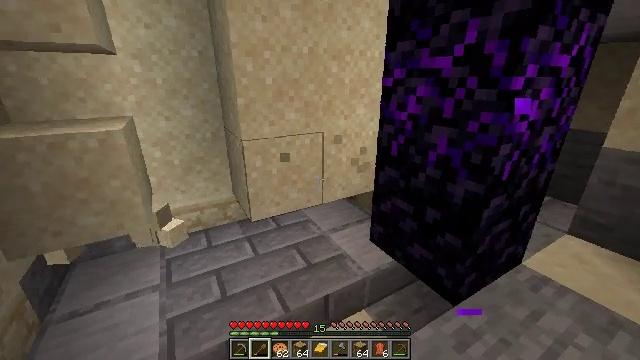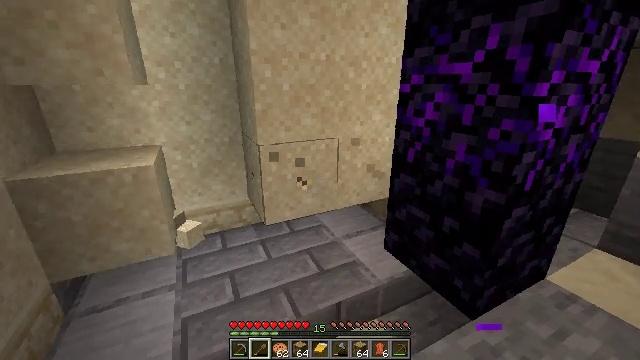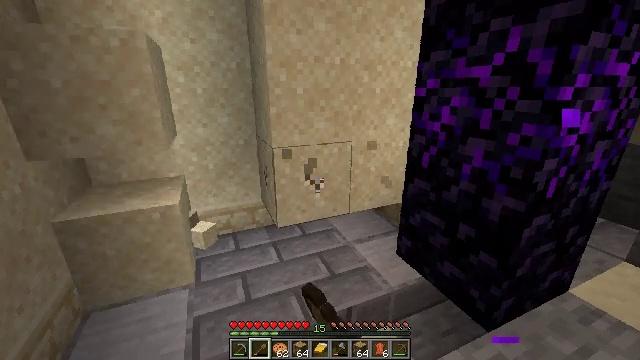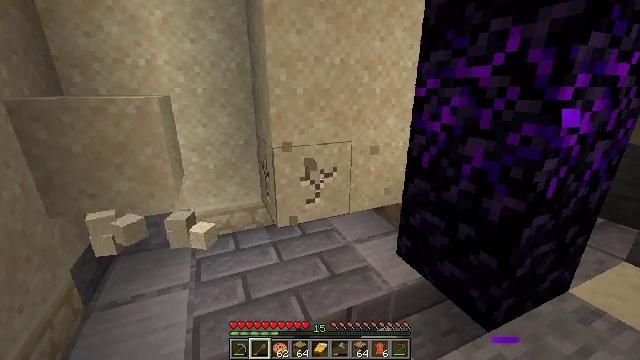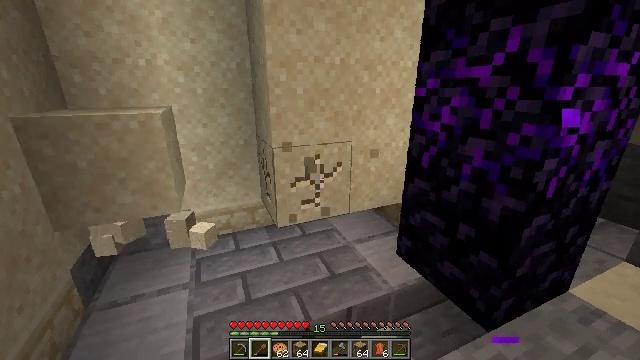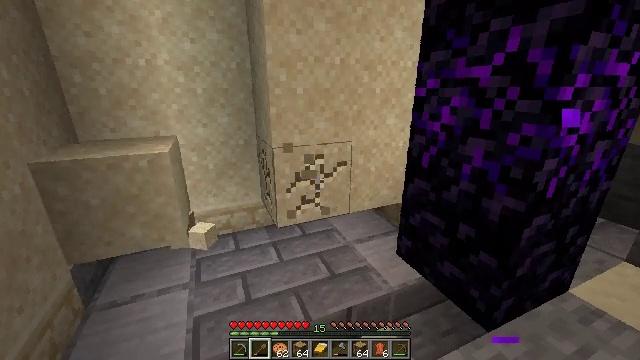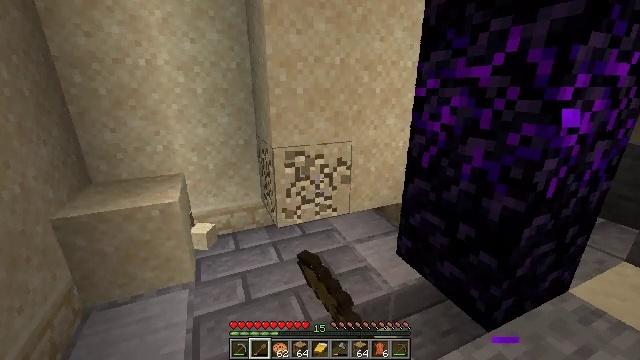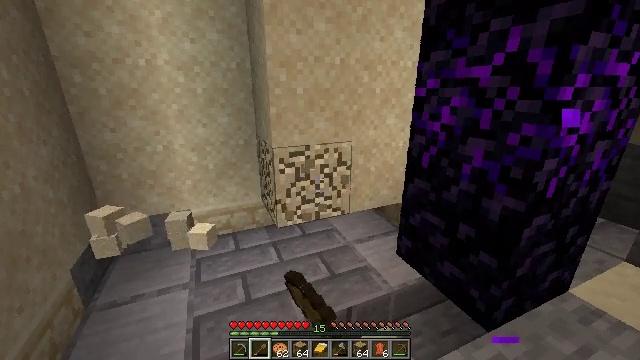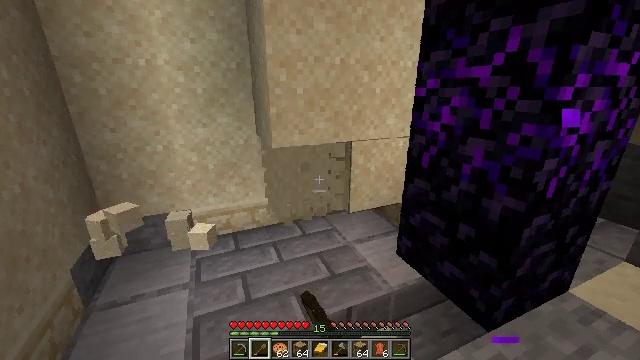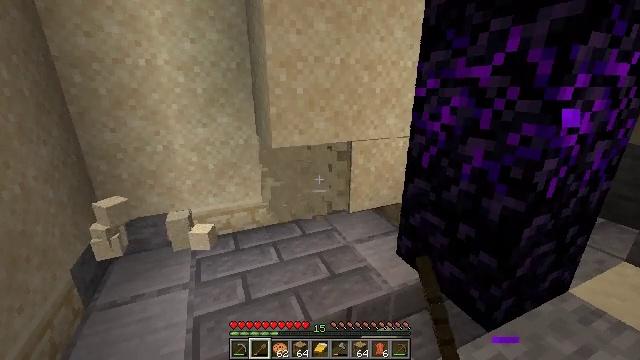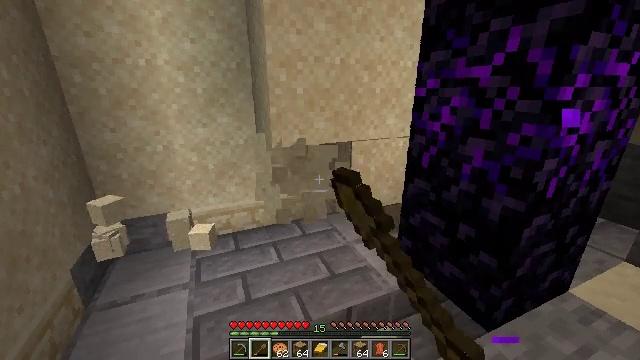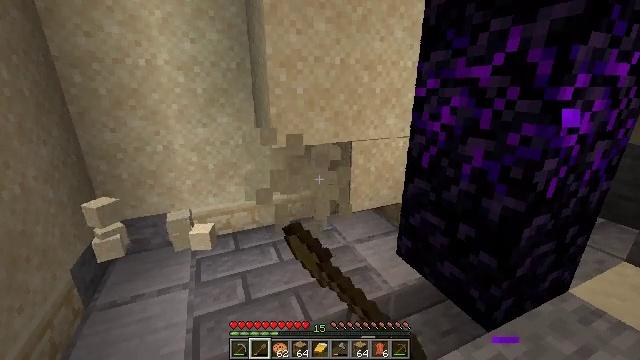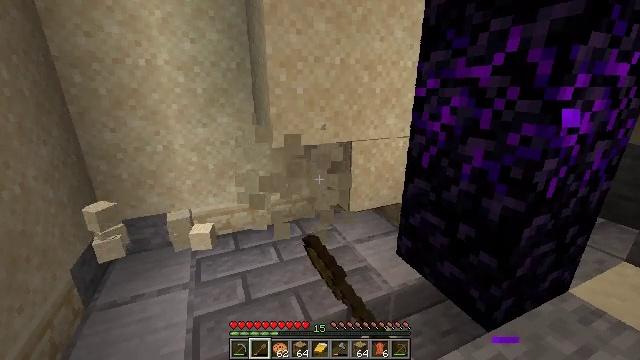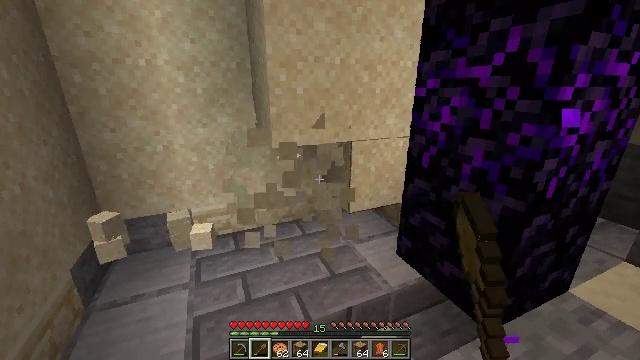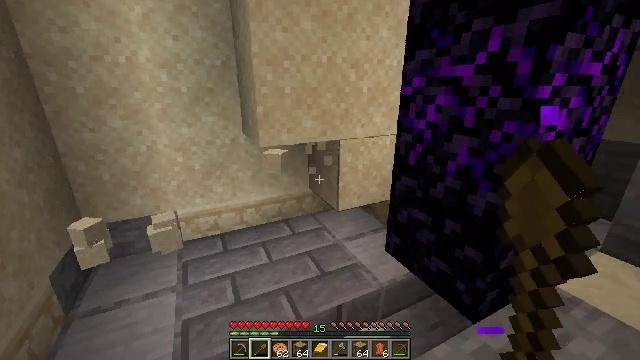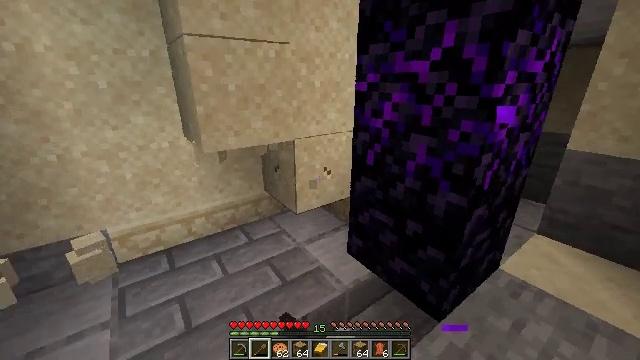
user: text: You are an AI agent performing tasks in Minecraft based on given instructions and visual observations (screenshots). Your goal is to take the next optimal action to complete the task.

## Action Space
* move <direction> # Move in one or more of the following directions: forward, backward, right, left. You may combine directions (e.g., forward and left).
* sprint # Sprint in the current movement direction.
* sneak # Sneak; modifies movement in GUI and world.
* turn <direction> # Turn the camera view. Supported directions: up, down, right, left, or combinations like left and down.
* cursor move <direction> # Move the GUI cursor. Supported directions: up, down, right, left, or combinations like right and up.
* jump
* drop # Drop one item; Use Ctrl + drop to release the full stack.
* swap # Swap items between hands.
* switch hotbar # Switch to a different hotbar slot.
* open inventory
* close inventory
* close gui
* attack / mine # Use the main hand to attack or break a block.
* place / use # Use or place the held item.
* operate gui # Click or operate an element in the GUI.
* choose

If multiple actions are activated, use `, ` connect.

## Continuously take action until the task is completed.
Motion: motion action
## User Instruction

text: Mine sand by the water.
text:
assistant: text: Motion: turn left and up, attack / mine
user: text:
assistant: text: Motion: turn left, attack / mine
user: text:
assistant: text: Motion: attack / mine
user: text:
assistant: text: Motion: attack / mine
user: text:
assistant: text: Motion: attack / mine
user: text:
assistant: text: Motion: attack / mine
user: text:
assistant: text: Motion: attack / mine
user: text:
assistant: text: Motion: attack / mine
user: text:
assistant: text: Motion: attack / mine
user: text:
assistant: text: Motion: attack / mine
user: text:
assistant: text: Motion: attack / mine
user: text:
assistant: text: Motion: attack / mine
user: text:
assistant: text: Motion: attack / mine
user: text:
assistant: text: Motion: move forward, turn right, attack / mine
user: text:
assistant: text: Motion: move forward, turn right and down, attack / mine
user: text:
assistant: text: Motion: move forward, turn right, attack / mine
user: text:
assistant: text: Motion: attack / mine
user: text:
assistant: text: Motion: attack / mine
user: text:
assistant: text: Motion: attack / mine
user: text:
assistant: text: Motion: attack / mine
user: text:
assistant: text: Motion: attack / mine
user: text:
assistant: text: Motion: attack / mine
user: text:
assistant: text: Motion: attack / mine
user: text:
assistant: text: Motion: attack / mine
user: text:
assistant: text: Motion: attack / mine
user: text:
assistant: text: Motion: attack / mine
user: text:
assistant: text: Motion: attack / mine
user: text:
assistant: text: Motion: attack / mine
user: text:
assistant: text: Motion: attack / mine
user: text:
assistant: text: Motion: attack / mine